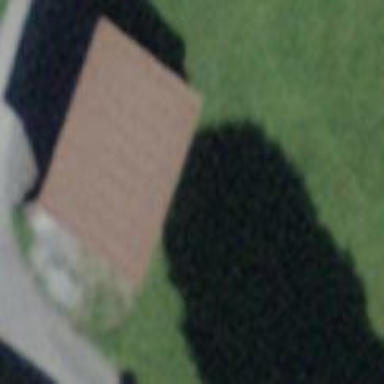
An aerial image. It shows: View of roof of building.